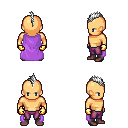
a pixel art fantasy rpg character, male body template, human, tanned skin, lavender cape, magenta pants, white mohawk hairstyle, gold gloves, maroon shoes, four views (front, back, left, right), 2x2 character sprite sheet, small pixel art, hard edges, no anti-aliasing